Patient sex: F
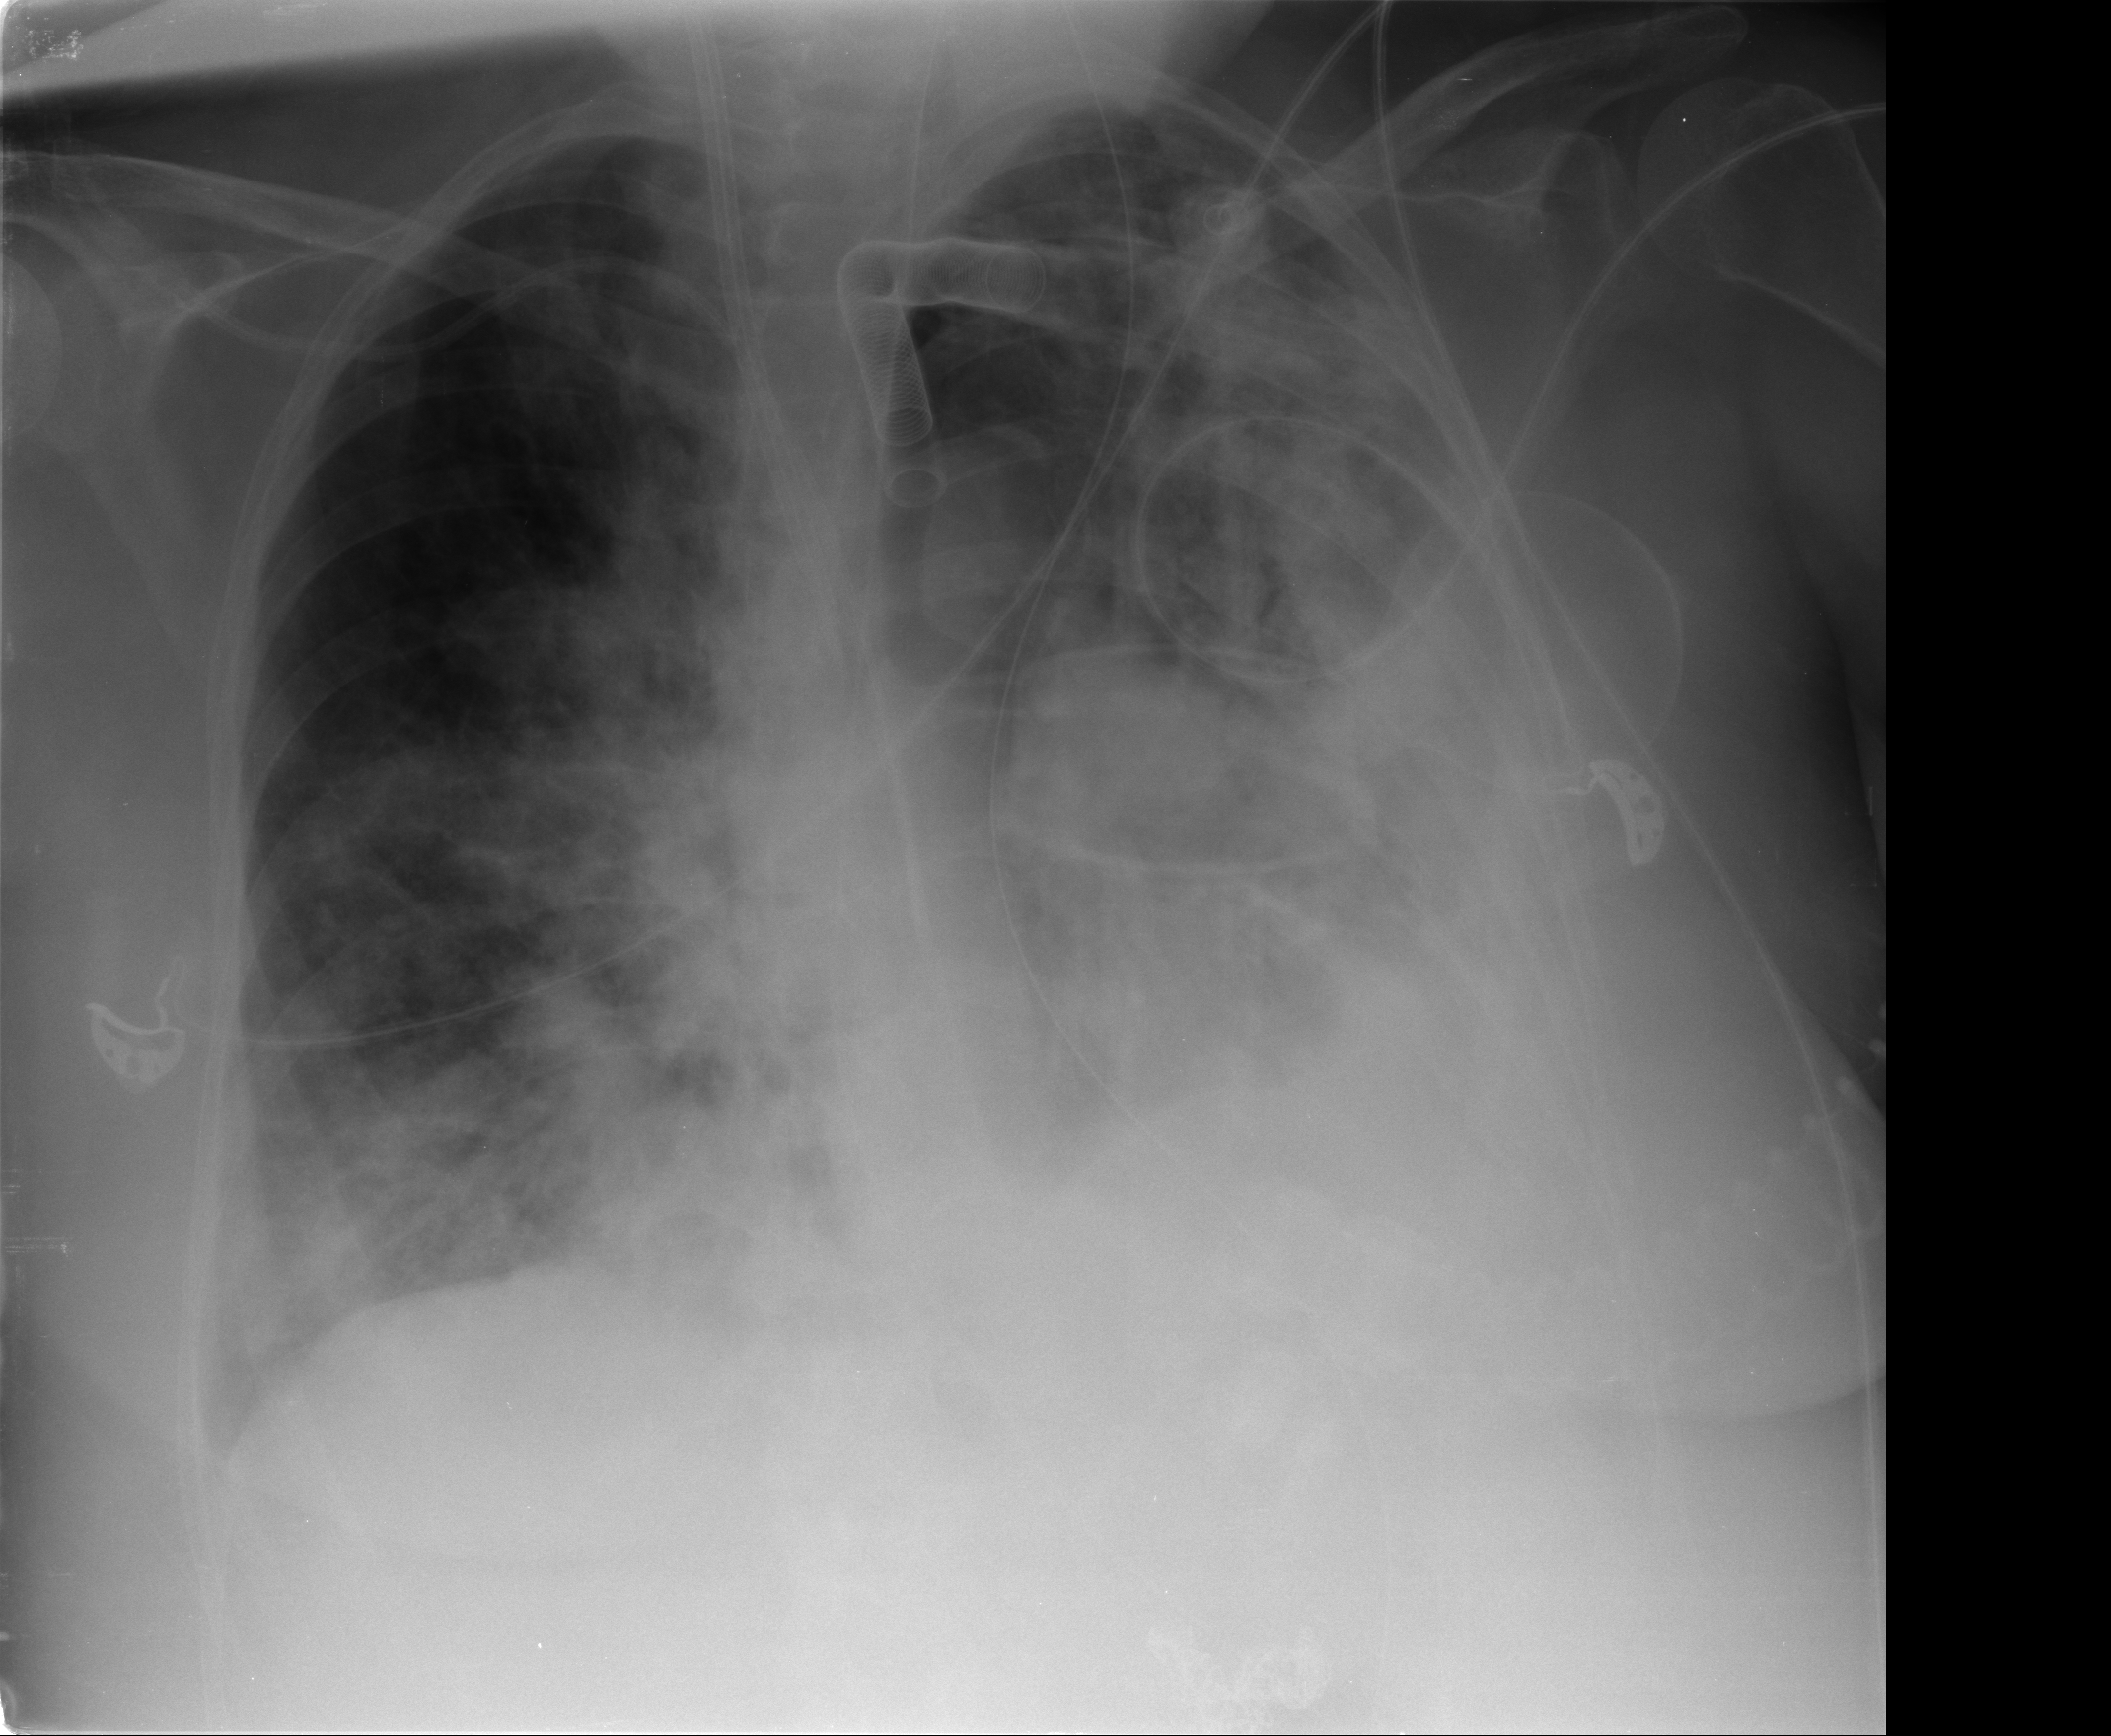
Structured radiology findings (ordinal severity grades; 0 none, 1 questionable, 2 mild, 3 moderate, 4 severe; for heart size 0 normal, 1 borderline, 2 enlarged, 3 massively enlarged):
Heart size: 0
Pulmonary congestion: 2
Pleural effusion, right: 0
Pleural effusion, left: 2
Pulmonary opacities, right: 3
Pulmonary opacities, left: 3
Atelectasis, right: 2
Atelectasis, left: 2